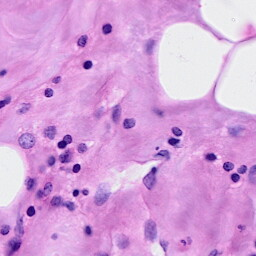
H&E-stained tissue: Breast